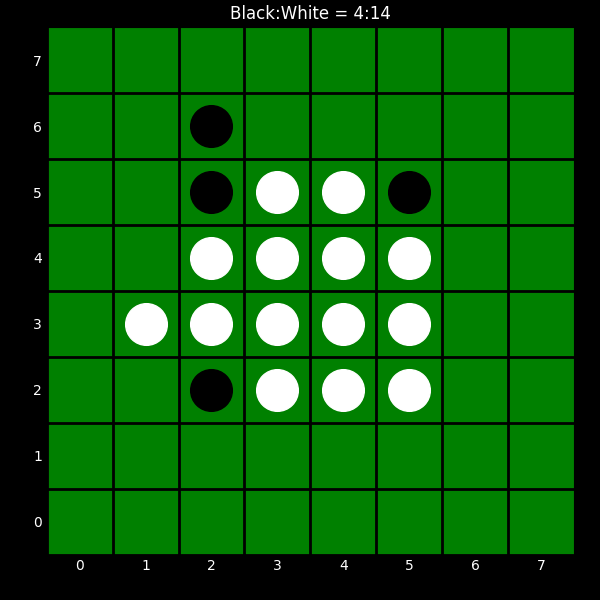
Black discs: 4
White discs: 14